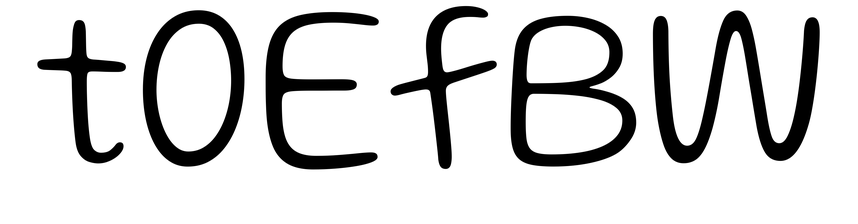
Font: Gluten_ExtraLight